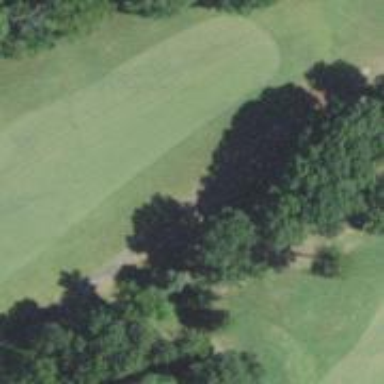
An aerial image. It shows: Path used for both walking and golf.